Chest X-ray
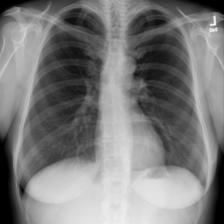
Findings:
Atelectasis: negative
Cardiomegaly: negative
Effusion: negative
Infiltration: negative
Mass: negative
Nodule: negative
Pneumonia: negative
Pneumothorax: negative
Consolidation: negative
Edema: negative
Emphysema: negative
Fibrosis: negative
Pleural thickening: negative
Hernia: negative